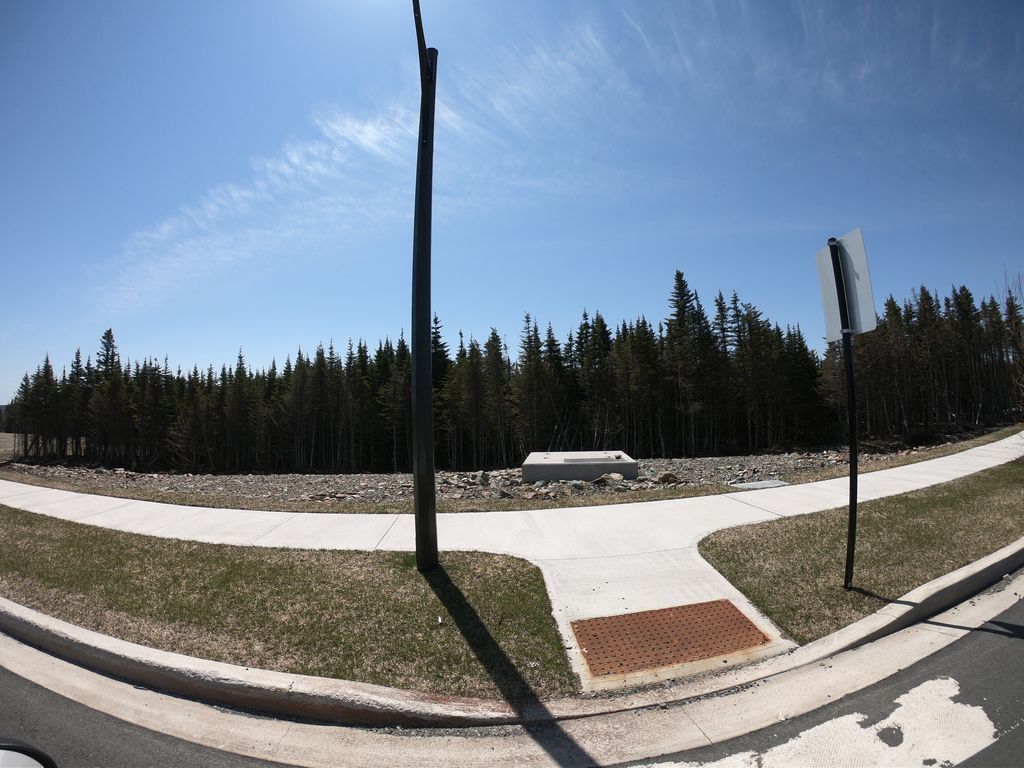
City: st_johns